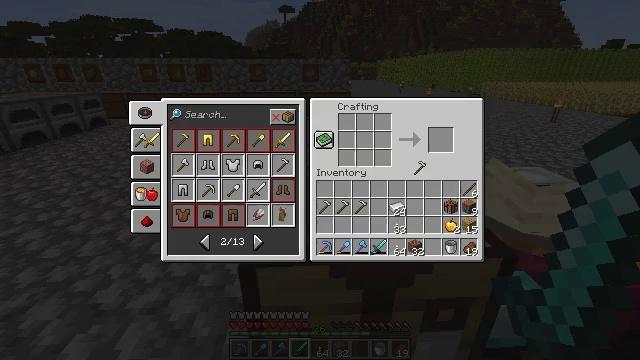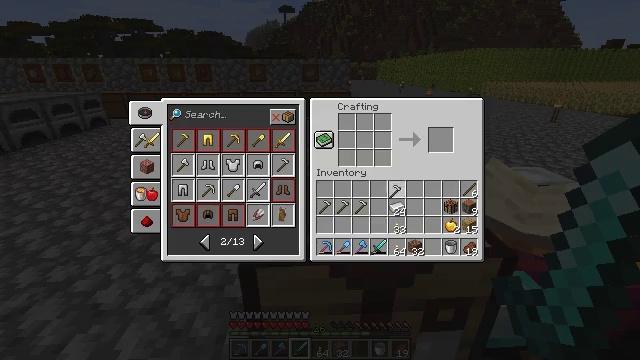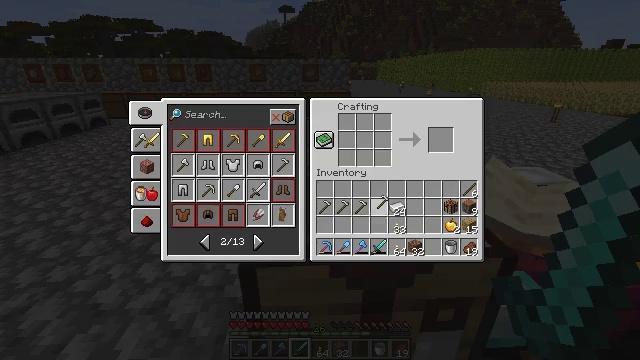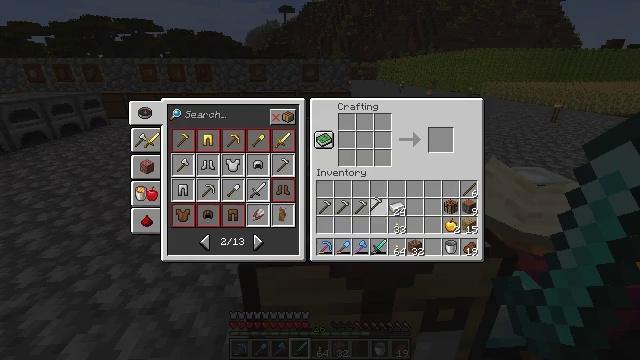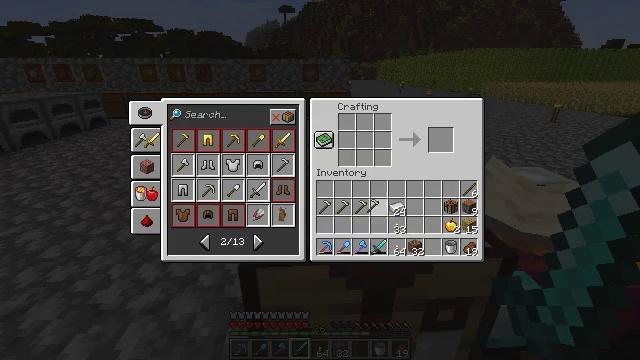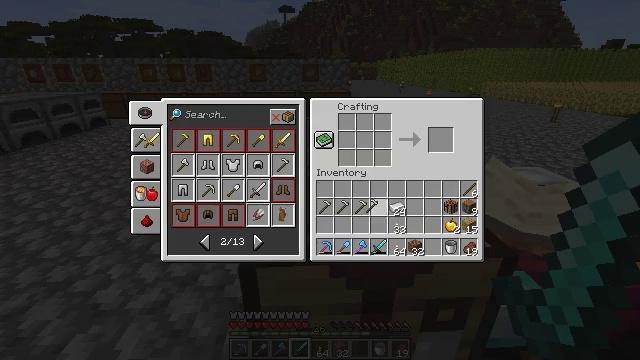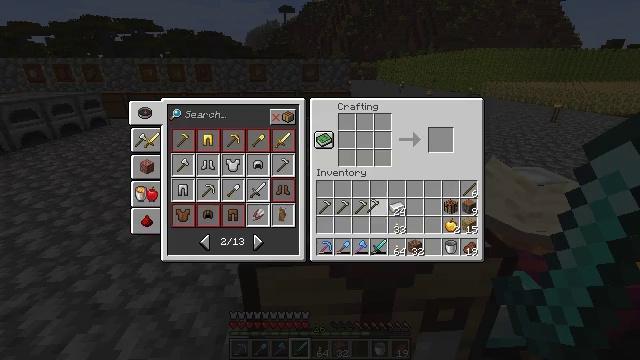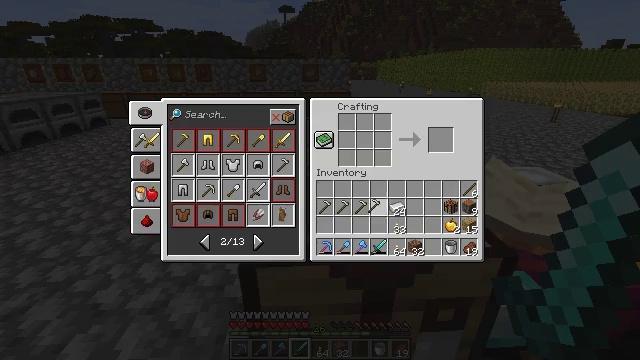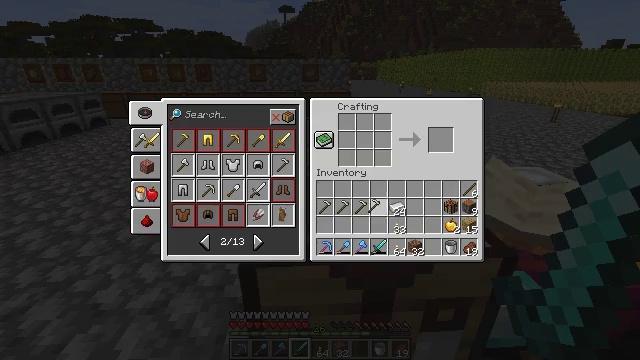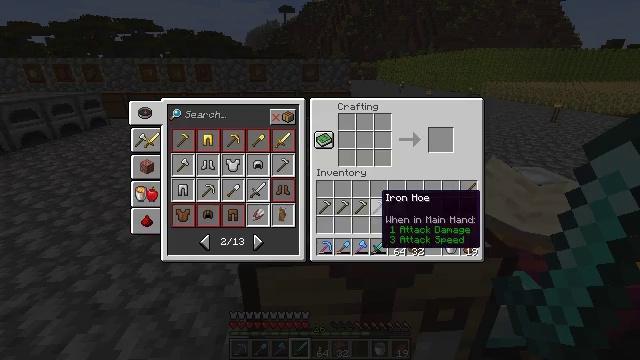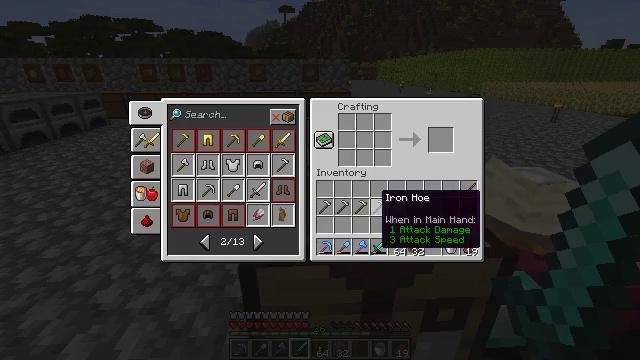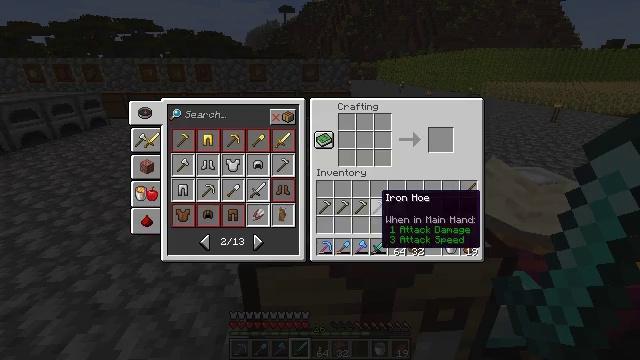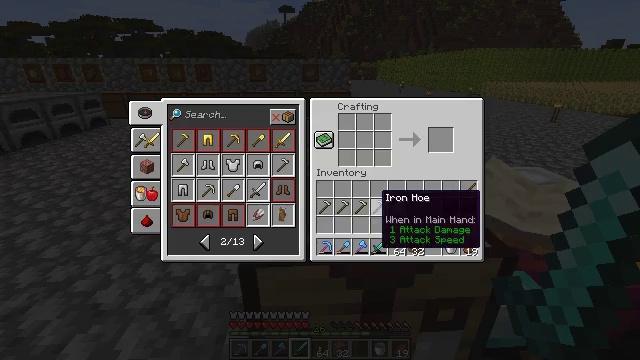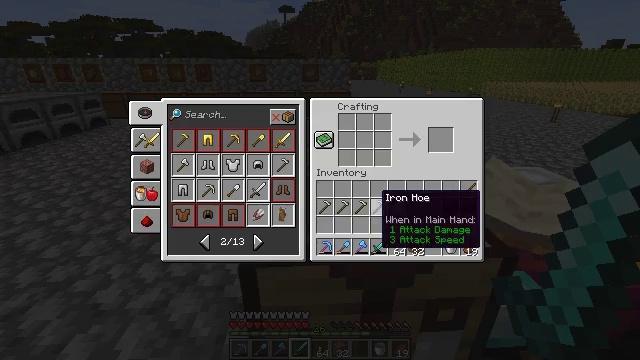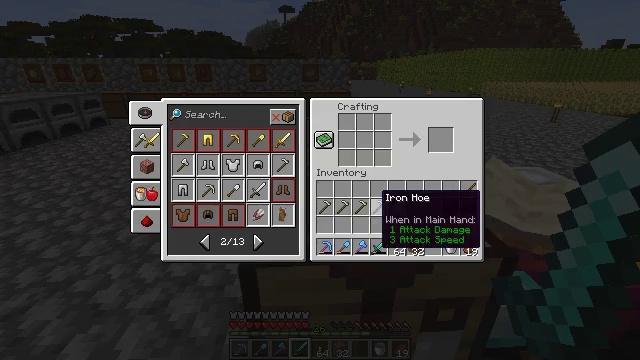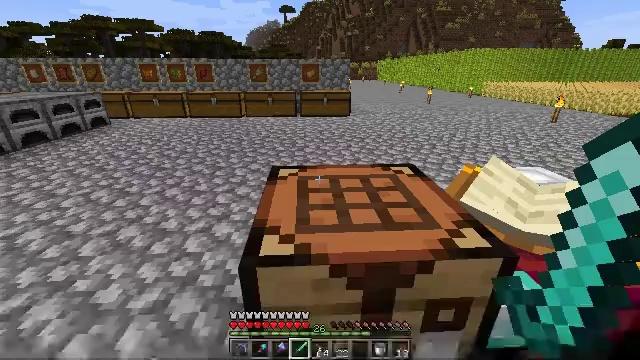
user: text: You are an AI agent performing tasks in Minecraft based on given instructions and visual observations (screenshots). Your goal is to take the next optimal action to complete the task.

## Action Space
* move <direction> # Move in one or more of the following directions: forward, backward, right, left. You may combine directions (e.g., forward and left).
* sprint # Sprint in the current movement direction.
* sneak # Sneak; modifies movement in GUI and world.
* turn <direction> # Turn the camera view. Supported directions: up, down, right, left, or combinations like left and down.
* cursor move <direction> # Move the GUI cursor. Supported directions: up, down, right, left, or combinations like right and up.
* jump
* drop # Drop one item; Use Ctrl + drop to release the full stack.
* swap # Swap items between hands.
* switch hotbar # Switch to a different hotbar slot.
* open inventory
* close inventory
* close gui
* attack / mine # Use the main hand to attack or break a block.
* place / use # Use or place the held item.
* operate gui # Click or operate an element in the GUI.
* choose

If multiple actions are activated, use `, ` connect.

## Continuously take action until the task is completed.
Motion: motion action
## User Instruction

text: Harvest sugar cane from the plant.
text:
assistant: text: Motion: cursor move left and down, open gui
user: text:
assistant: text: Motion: cursor move left and down
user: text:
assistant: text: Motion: no_op
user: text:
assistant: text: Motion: no_op
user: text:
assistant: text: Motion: no_op
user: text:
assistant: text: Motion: operate gui
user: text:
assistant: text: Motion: operate gui
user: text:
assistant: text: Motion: operate gui
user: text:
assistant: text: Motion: no_op
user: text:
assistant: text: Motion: no_op
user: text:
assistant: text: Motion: no_op
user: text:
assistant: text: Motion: no_op
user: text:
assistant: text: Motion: no_op
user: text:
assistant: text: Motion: no_op
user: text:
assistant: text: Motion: no_op
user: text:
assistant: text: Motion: turn left, close gui
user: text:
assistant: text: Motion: turn left
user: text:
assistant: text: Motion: move forward, turn left
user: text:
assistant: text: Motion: move forward, turn left and up
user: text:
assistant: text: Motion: move forward, turn left and up
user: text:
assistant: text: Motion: move forward, sprint
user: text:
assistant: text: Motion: move forward, sprint
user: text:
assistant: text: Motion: move forward, sprint
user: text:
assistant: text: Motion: move forward, sprint
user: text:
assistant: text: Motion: move forward, sprint, turn right
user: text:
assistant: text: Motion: move forward, sprint, turn left
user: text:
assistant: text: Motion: move forward, sprint, turn left and up
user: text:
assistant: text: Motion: move forward, sprint, turn left
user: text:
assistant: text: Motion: move forward, sprint, turn left
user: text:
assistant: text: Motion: move forward, sprint